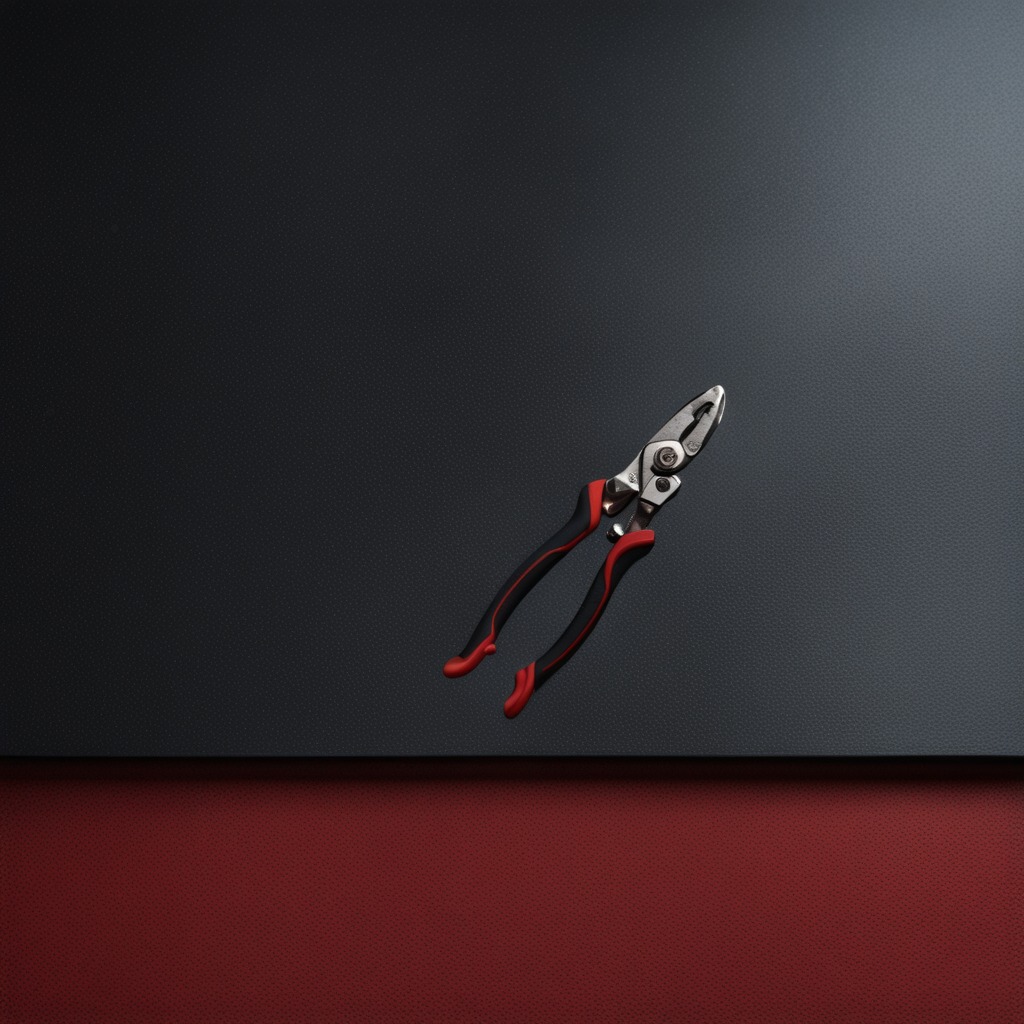
A plier lying on a clean granite tabletop covered with a red rubber mat inside a workshop at night dim ambient light soft shadows worn but beneath the mat